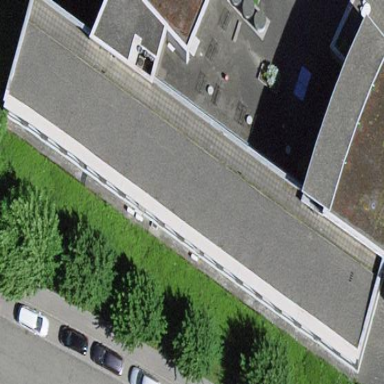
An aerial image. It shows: Educational institution building.